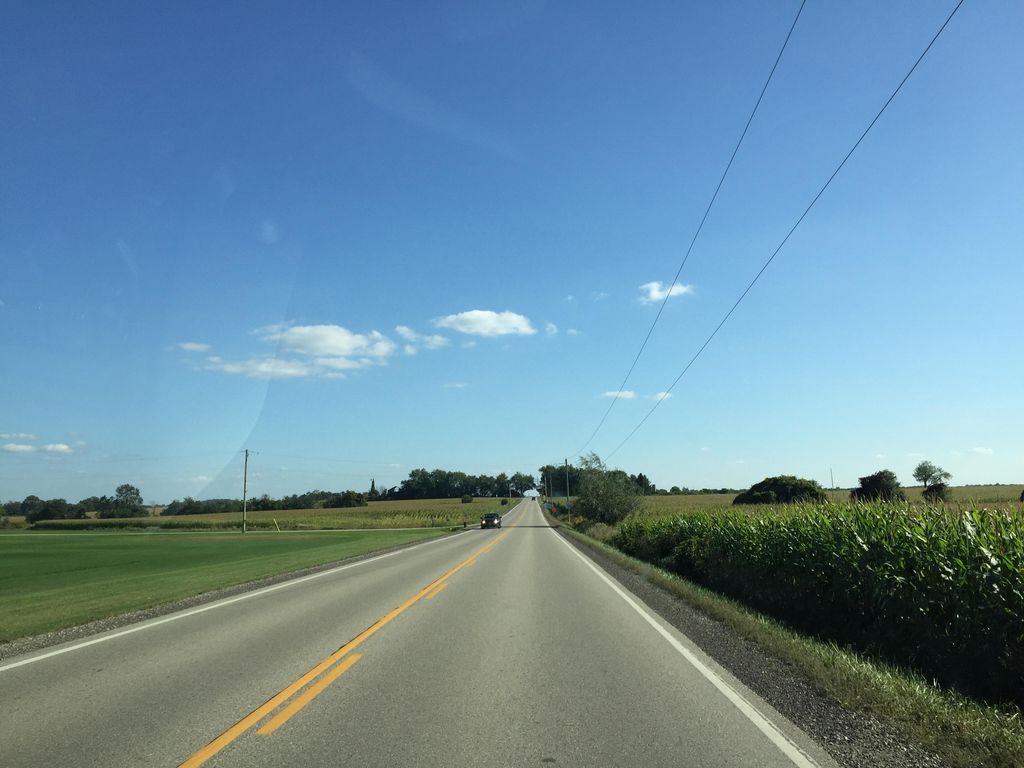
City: kitchener-waterloo